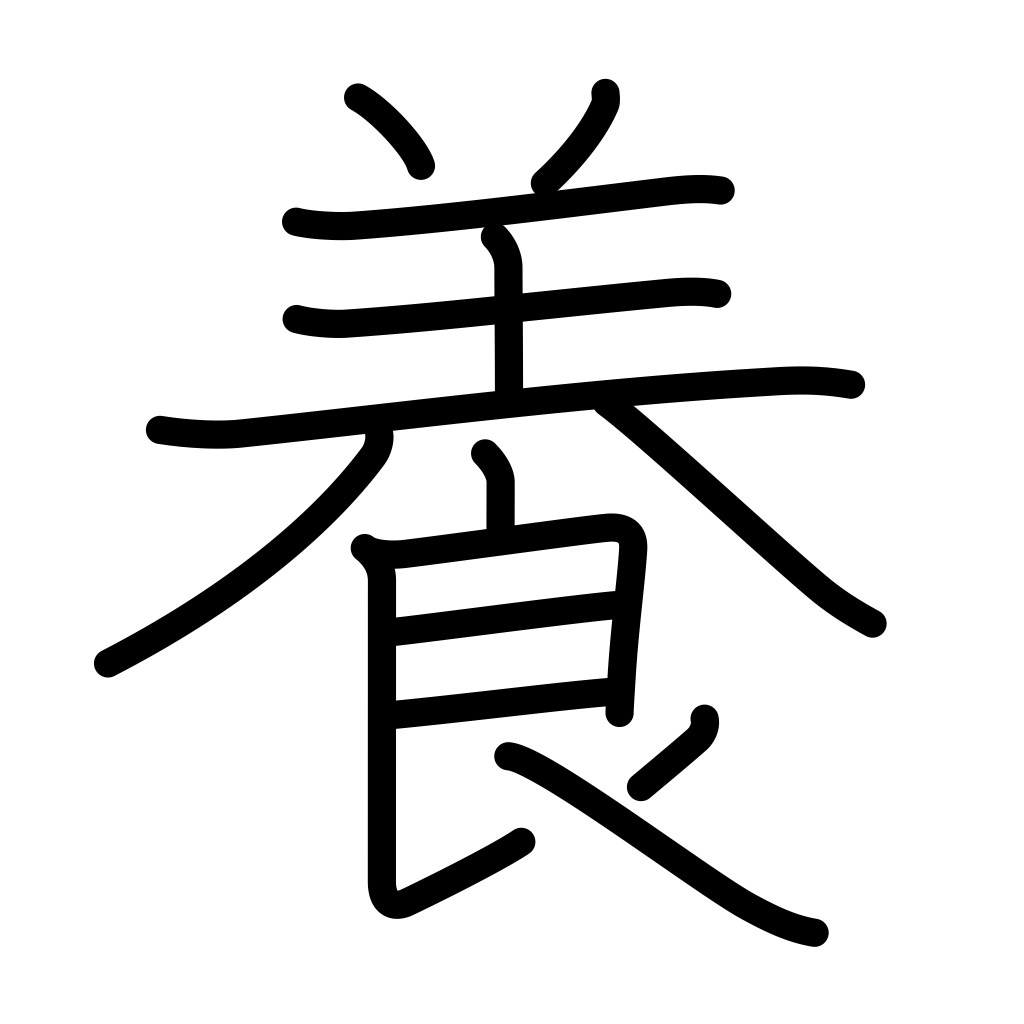
Meaning: foster, bring up, rear, develop, nurture